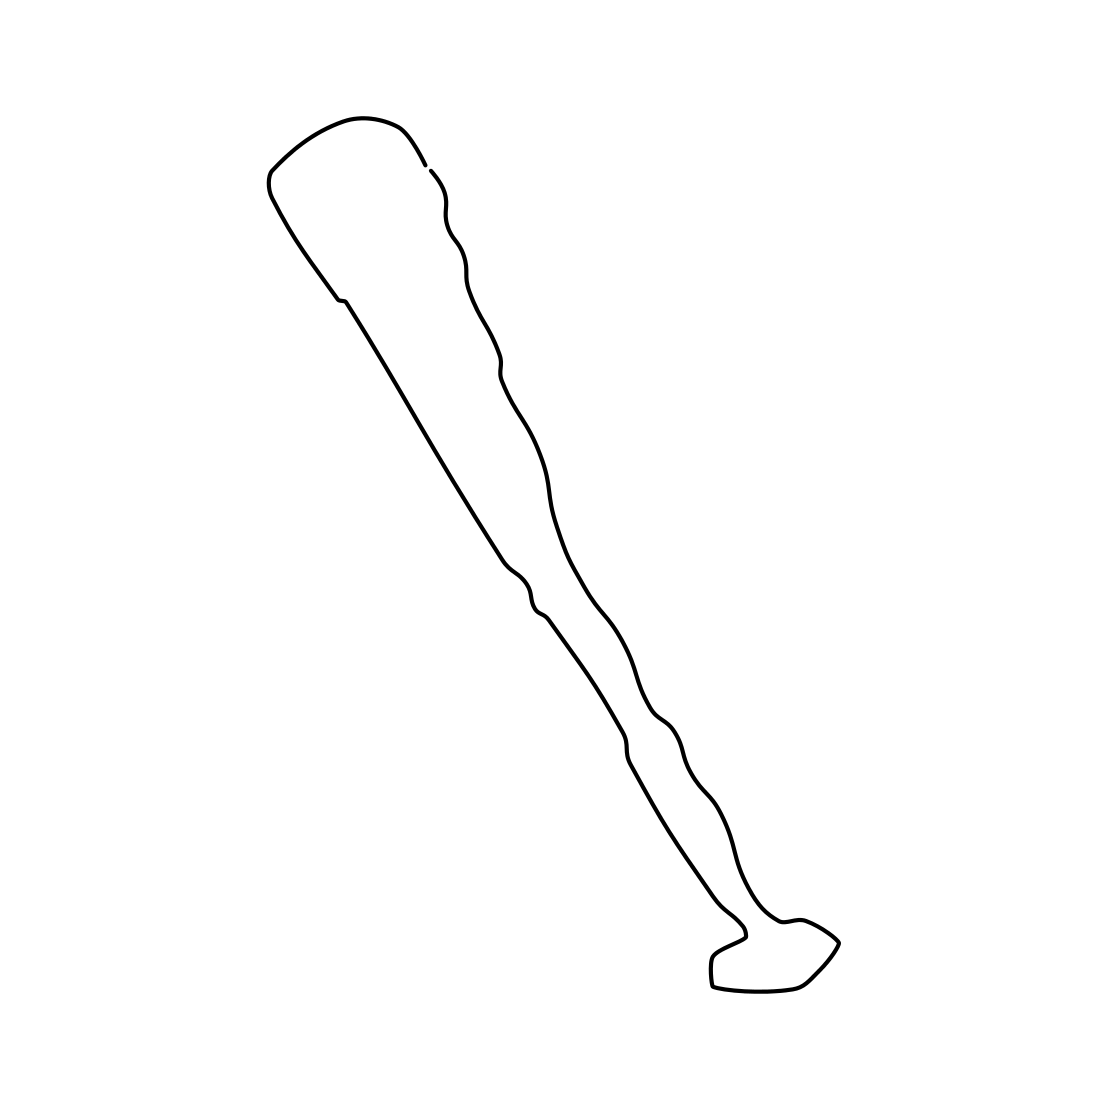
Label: baseball bat